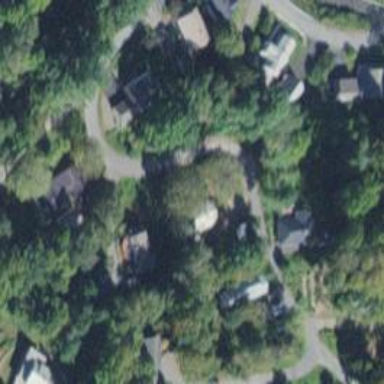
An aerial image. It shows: Simple house.